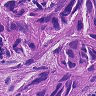
Metastatic tissue present: yes